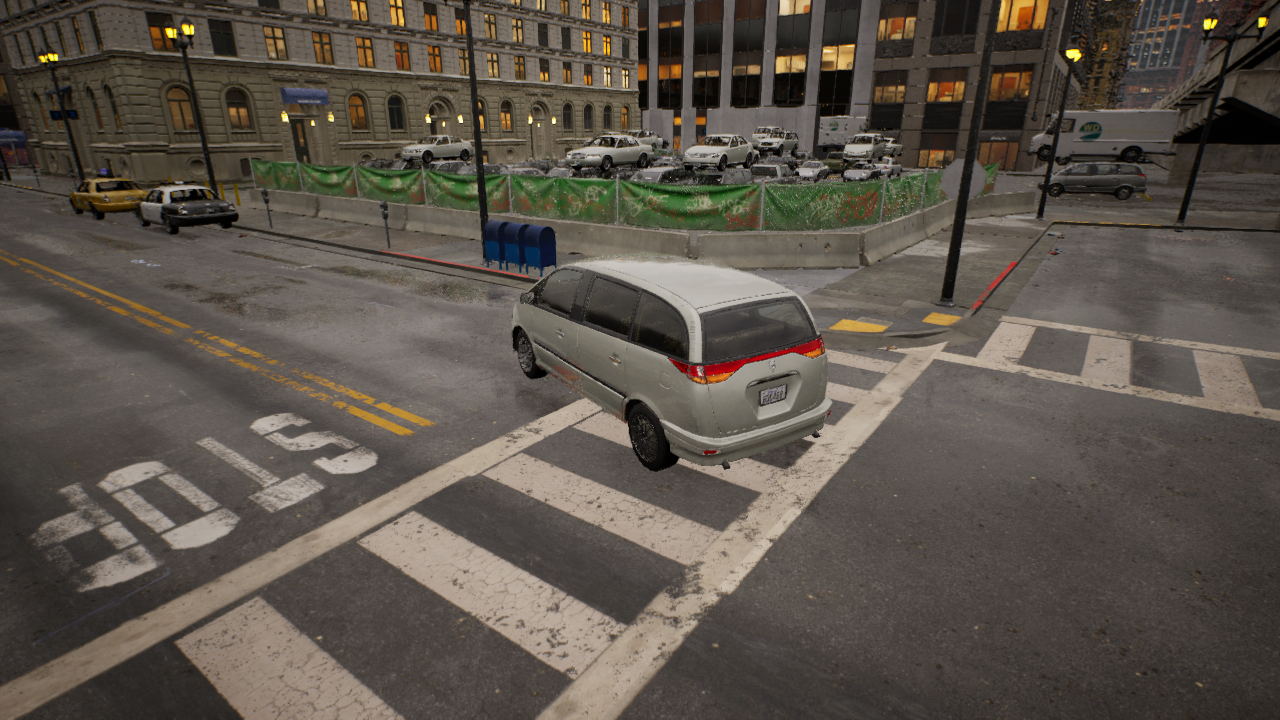
Venue: intersection
Lighting: golden hour
Vehicle rig: minivan